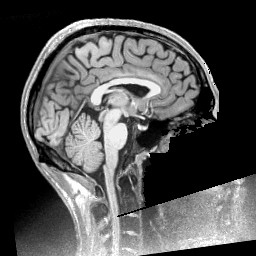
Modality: T1w
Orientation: sagittal
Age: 27
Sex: male